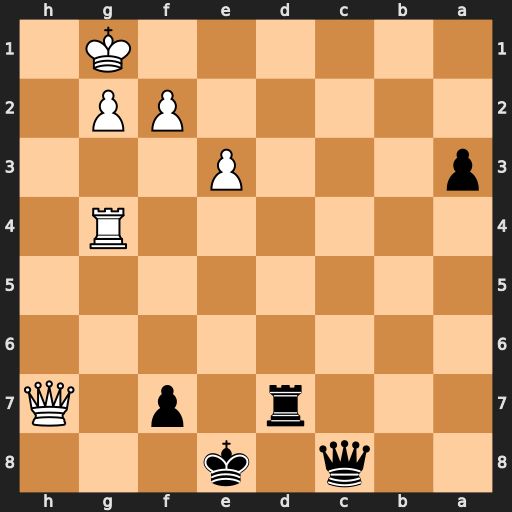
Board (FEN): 2q1k3/3r1p1Q/8/8/6R1/p3P3/5PP1/6K1
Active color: b
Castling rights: -
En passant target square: -
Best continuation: Rd1+ Kh2 Qxg4